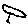
Label: bird